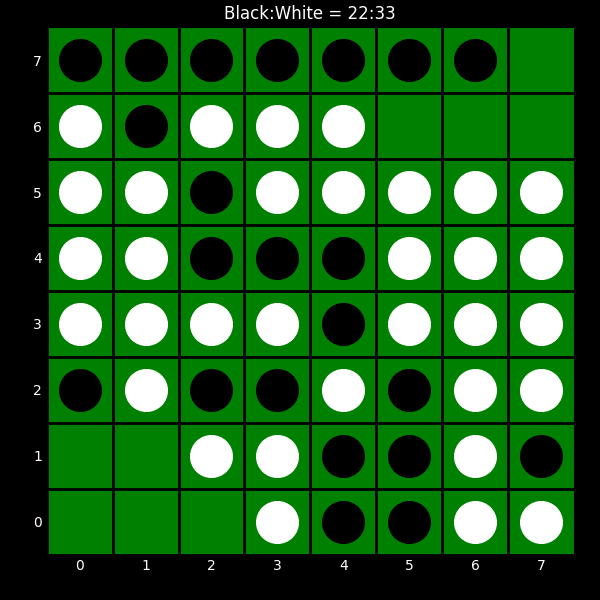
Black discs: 22
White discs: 33